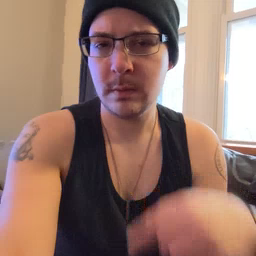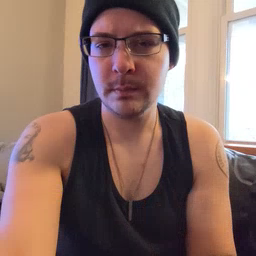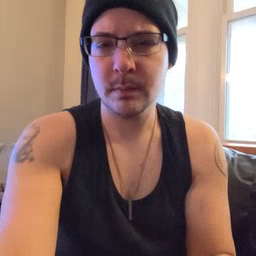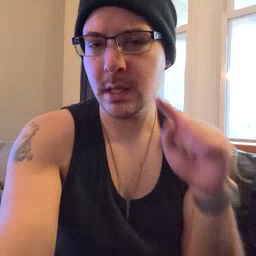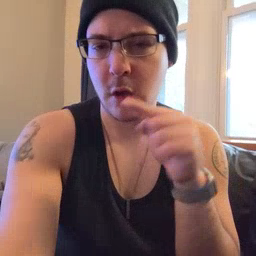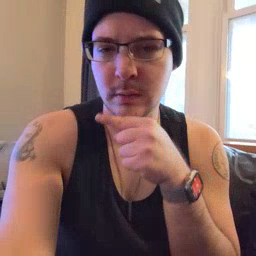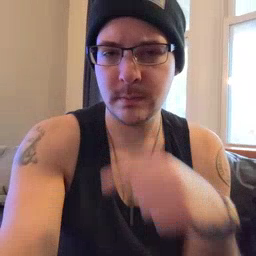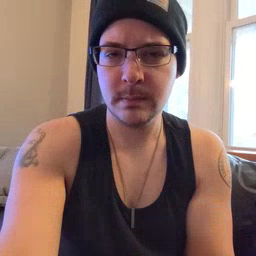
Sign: carrot